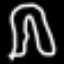
Label: pants